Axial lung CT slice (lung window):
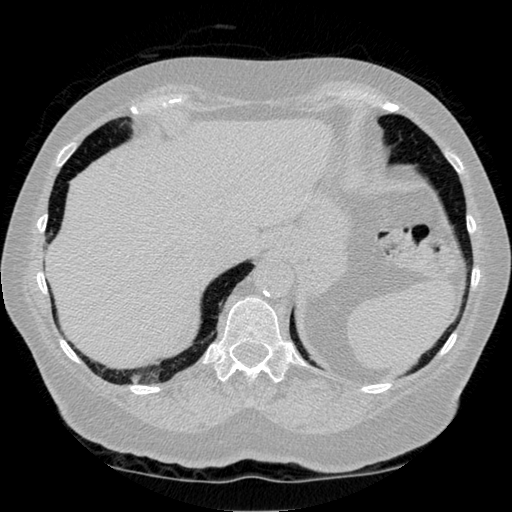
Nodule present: no